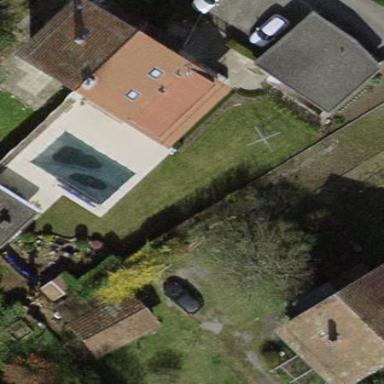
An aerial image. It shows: Garden enclosed by fence.